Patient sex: M
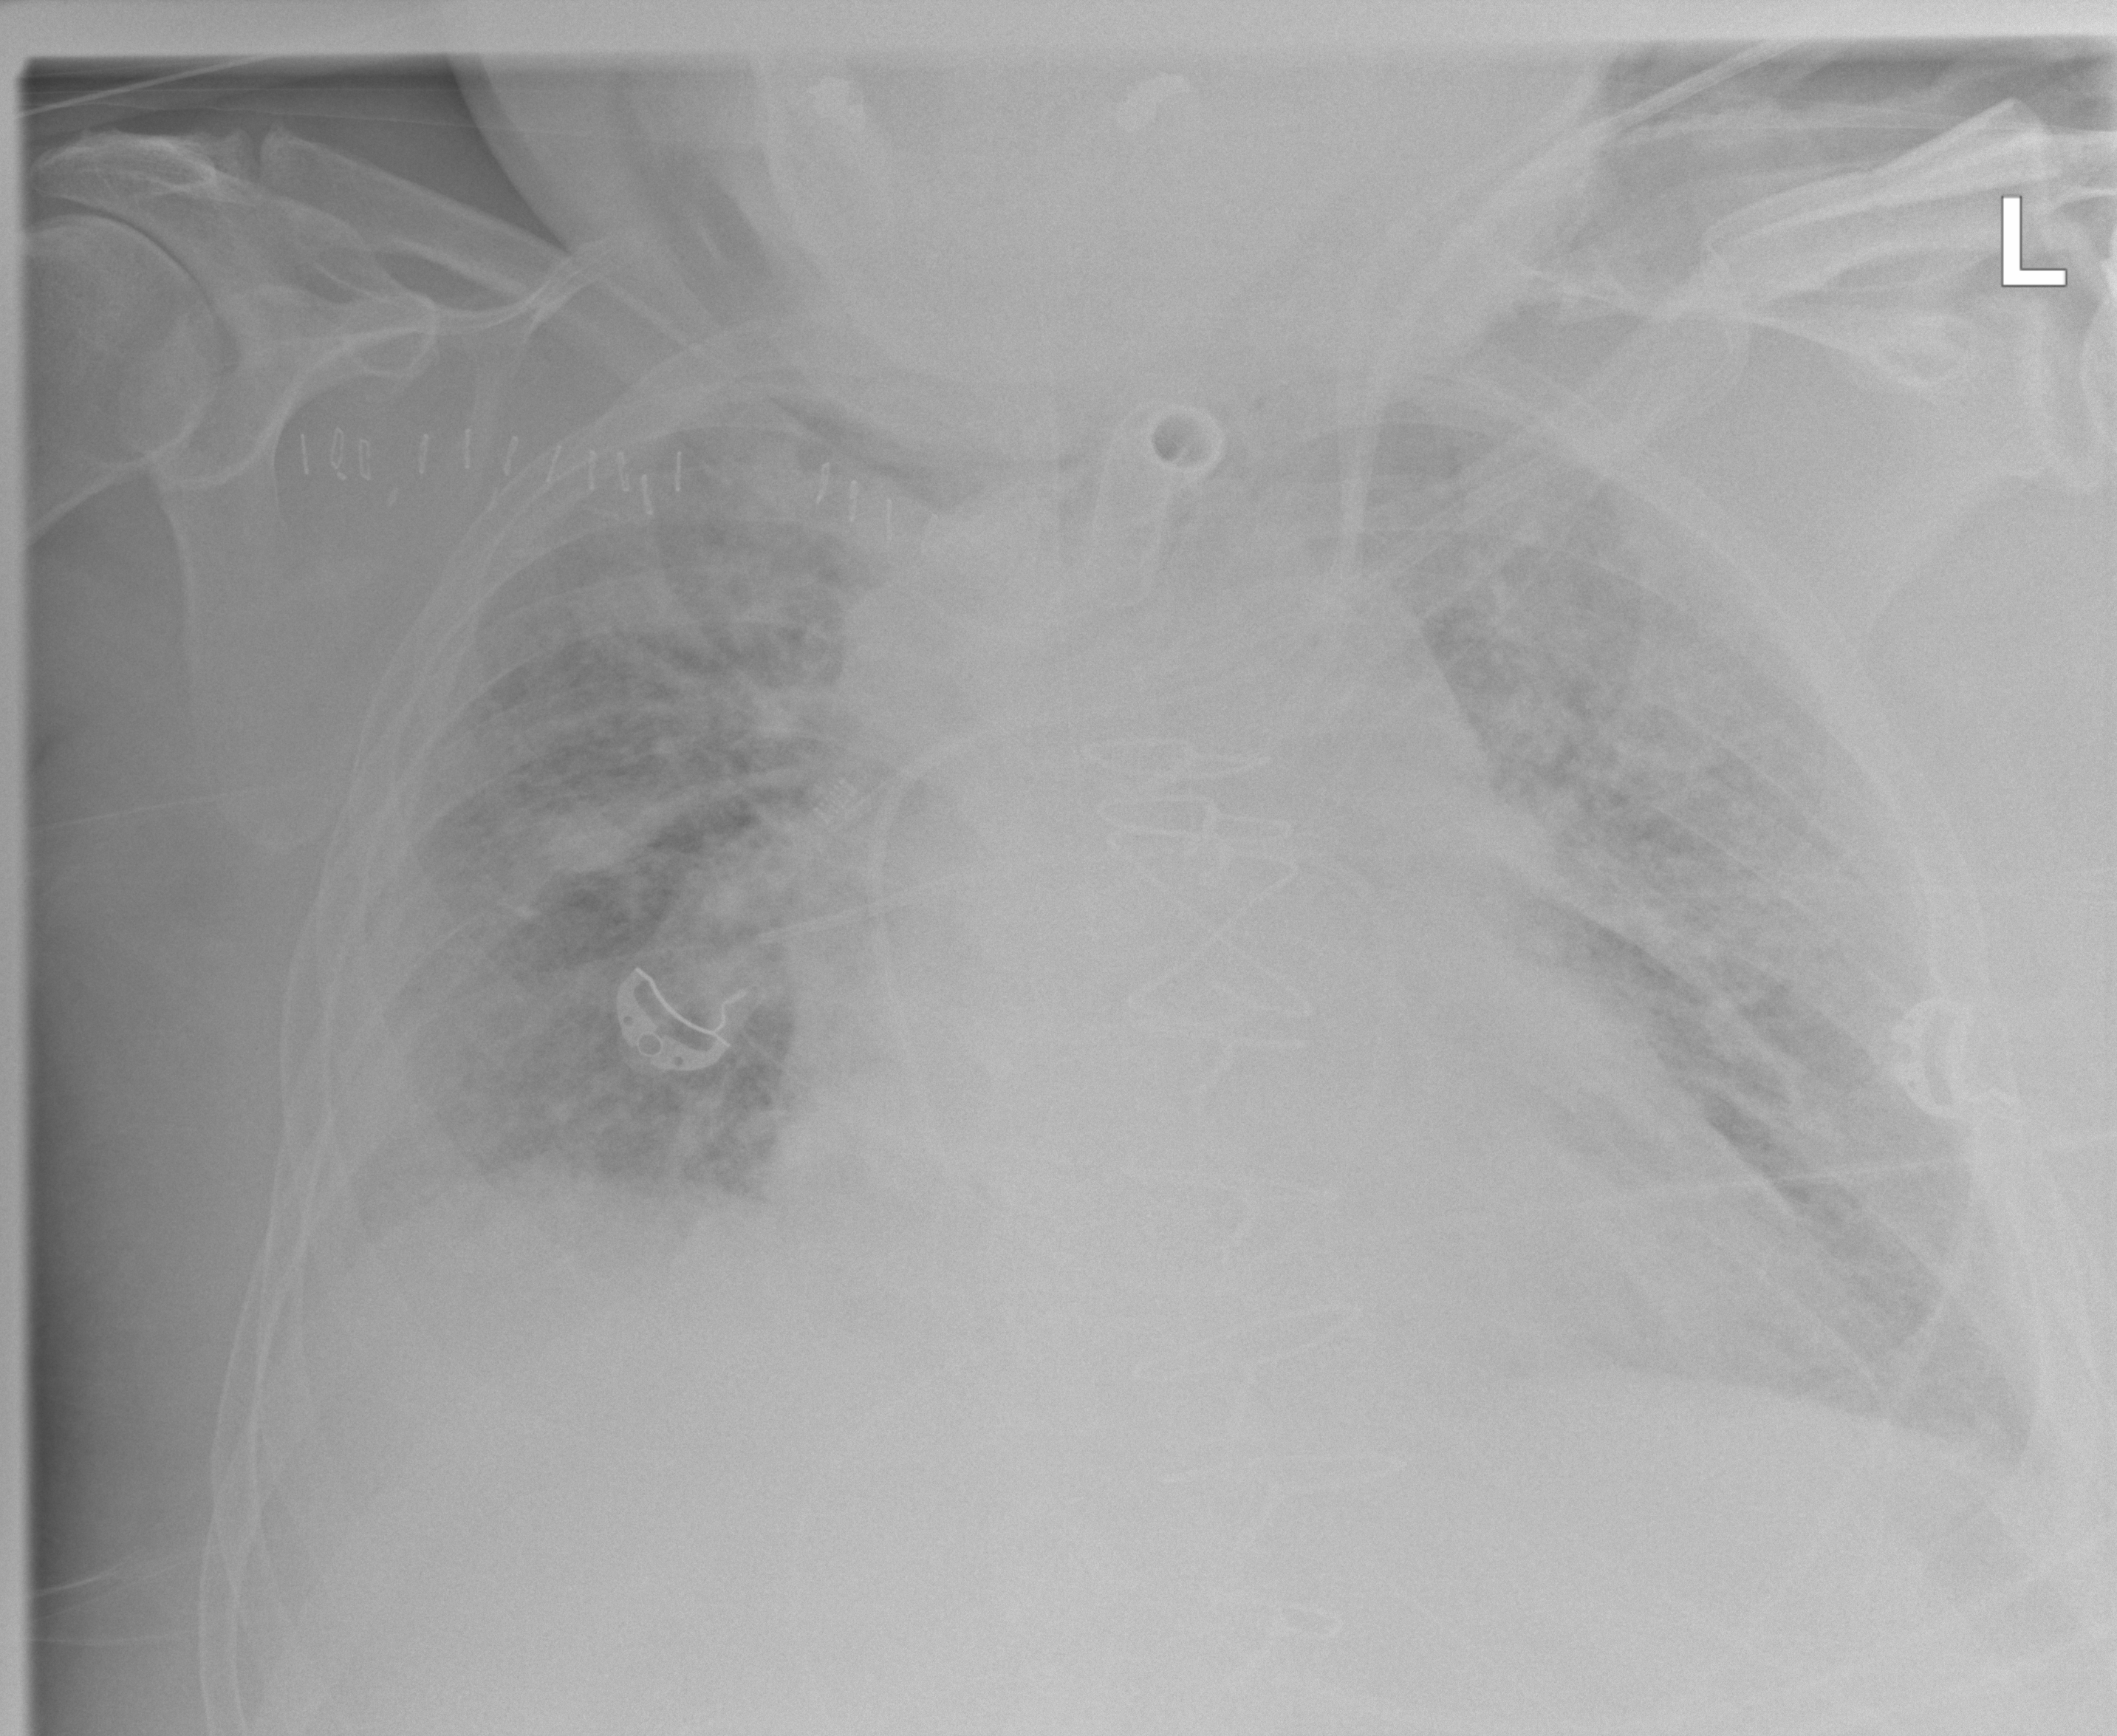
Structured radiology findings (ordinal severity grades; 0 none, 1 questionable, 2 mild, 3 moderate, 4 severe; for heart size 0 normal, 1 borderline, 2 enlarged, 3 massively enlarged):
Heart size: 2
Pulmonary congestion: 3
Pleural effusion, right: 2
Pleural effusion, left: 2
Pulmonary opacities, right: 2
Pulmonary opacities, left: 2
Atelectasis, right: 2
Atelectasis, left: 2